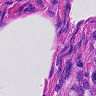
Metastatic tissue present: no